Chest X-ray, AP view. Patient: 51 years old, sex M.
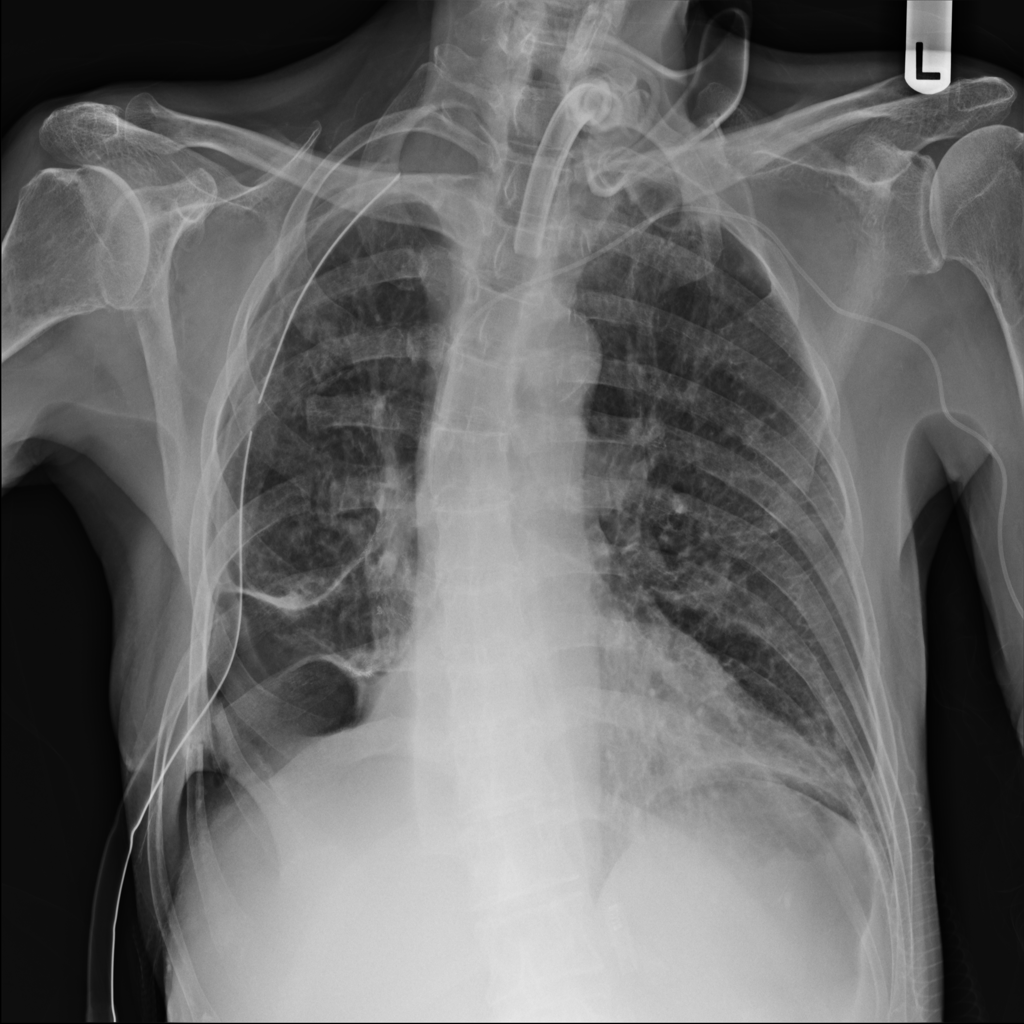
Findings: Atelectasis